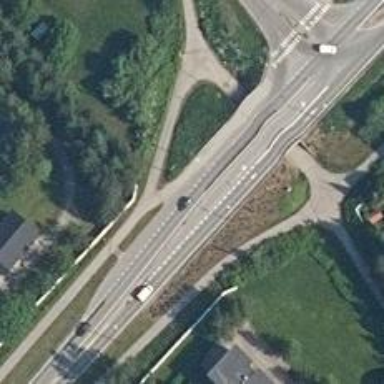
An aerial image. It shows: Cycle track alongside the road.